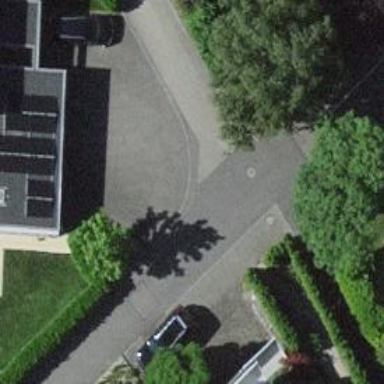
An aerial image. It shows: Paved footway.